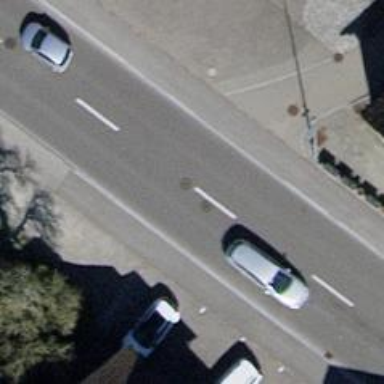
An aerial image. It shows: Uncontrolled and unmarked road crossing.